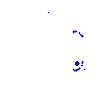
Particle: pion